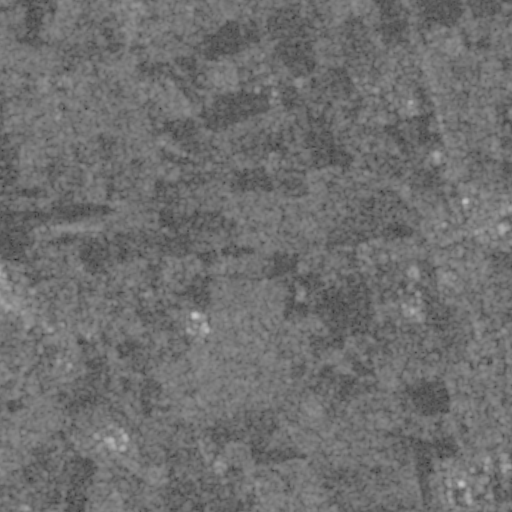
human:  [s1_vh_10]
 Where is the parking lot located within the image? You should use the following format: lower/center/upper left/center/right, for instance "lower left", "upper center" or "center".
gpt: The parking lot is located in the center left of the image.
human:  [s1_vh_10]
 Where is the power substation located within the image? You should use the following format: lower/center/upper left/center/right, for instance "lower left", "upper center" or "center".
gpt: The power substation is located in the lower right of the image.
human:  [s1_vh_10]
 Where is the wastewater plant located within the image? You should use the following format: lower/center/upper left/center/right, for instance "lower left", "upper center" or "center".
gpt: The wastewater plant is located in the center left of the image.
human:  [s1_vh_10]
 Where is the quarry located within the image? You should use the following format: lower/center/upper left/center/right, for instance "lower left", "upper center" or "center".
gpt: There is no quarry in the image.

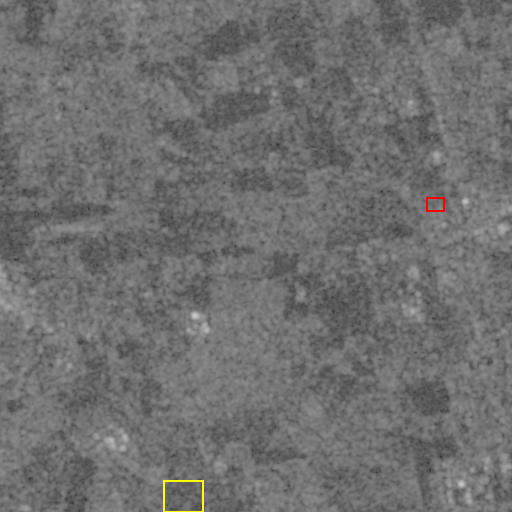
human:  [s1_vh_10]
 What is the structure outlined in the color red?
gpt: The structure outlined in red is a park.
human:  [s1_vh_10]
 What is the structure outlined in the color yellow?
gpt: The structure outlined in yellow is a quarry.
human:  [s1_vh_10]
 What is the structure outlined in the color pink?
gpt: There is no pink outline.